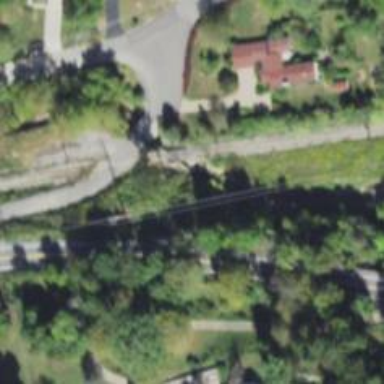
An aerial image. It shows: Disused railway bridge.